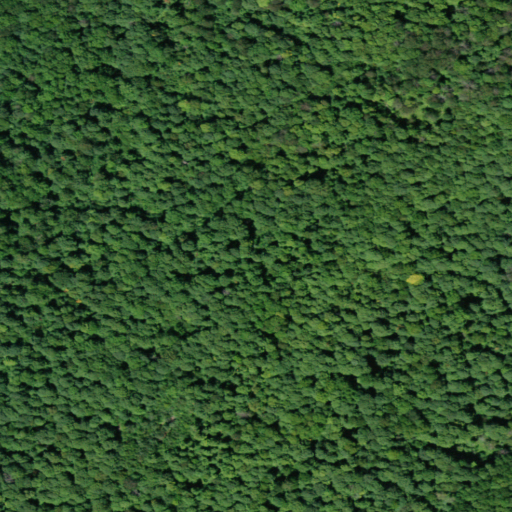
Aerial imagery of mountain in New York named Scotch Mountain containing only deciduous forest